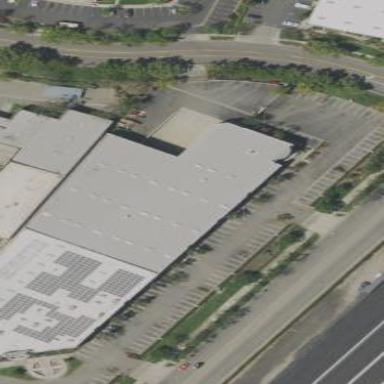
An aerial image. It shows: Warehouse.